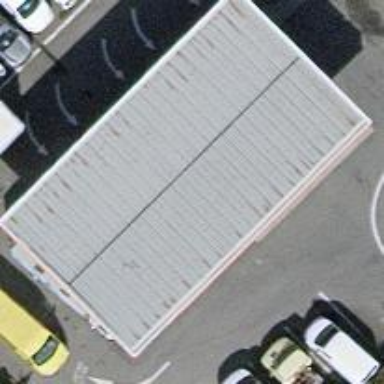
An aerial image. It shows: View of roof of building.